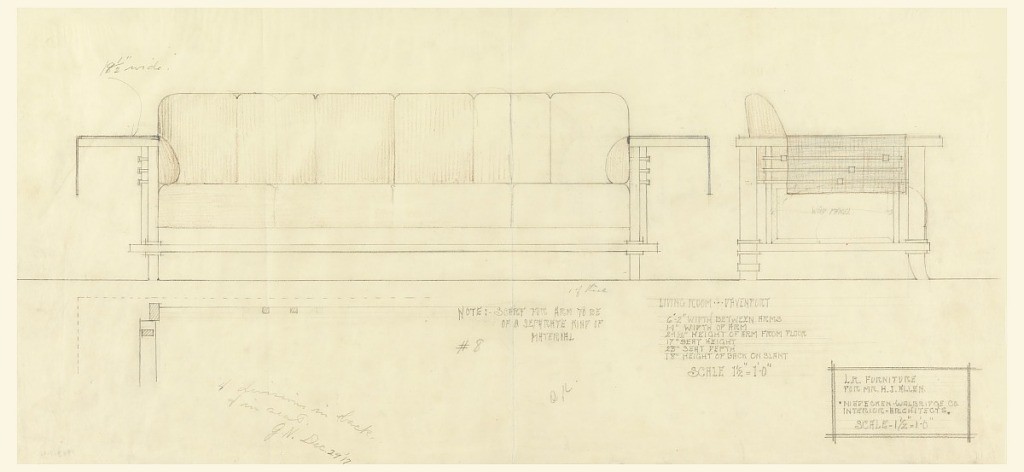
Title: Living Room Davenport, Henry J. Allen Residence, Wichita, Kansas
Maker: Frank Lloyd Wright, American, 1867–1959
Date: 1917
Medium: Graphite, color pencil on cream tracing paper
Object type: Drawing
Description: Front and side elevation of a davenport. Front elevation on left, side elevation on right, inscribed underneath.